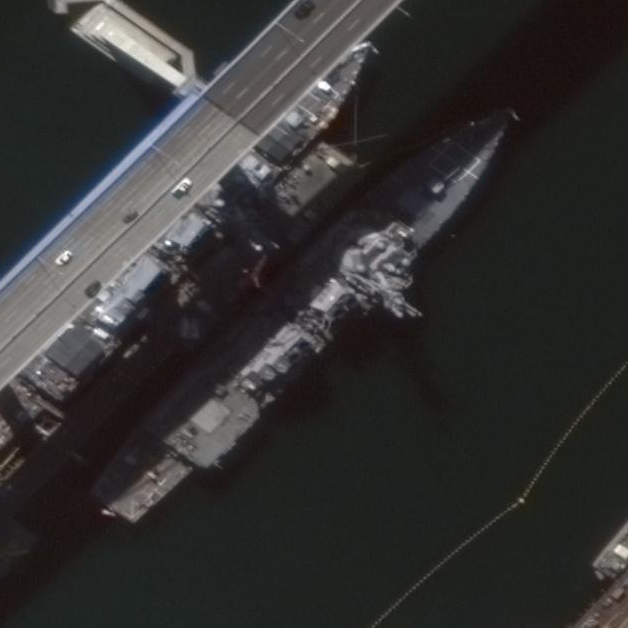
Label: cruiser